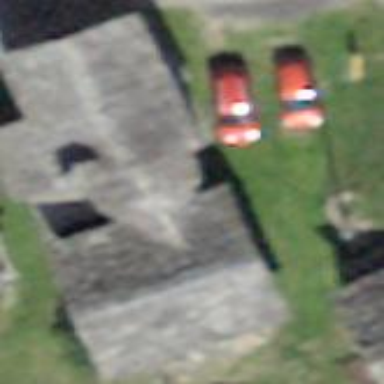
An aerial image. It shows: Simple house.